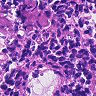
Metastatic tissue present: no